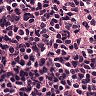
Metastatic tissue present: no